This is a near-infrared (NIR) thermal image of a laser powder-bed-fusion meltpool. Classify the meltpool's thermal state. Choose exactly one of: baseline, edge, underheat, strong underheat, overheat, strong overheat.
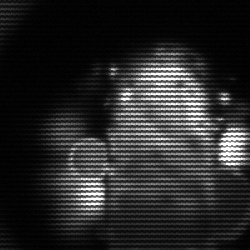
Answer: strong underheat